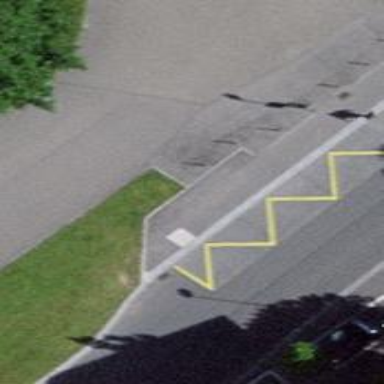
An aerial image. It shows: Platform for public transport on the road.